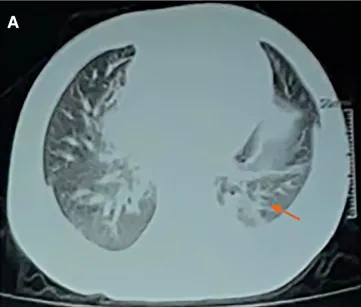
CT scan of chest. (A) The lung window showing scattered infiltrates in the bilateral lungs.
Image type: radiology (ct)